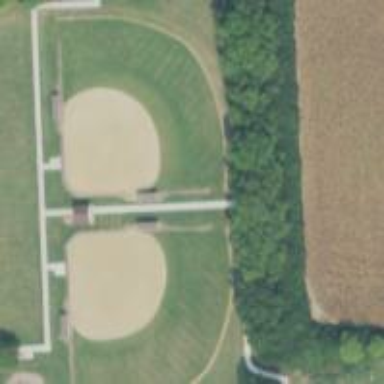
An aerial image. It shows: Baseball pitch for leisure land.